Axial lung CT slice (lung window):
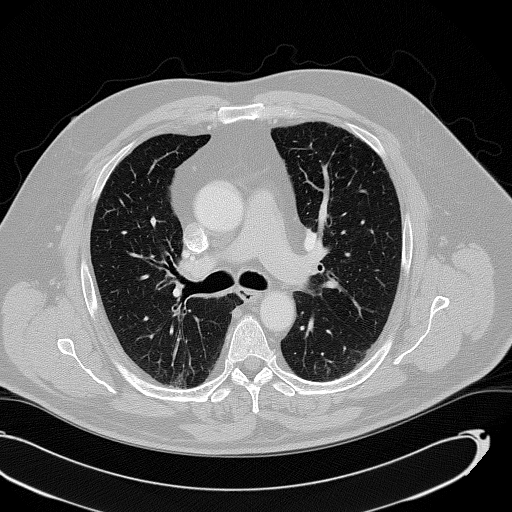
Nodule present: no